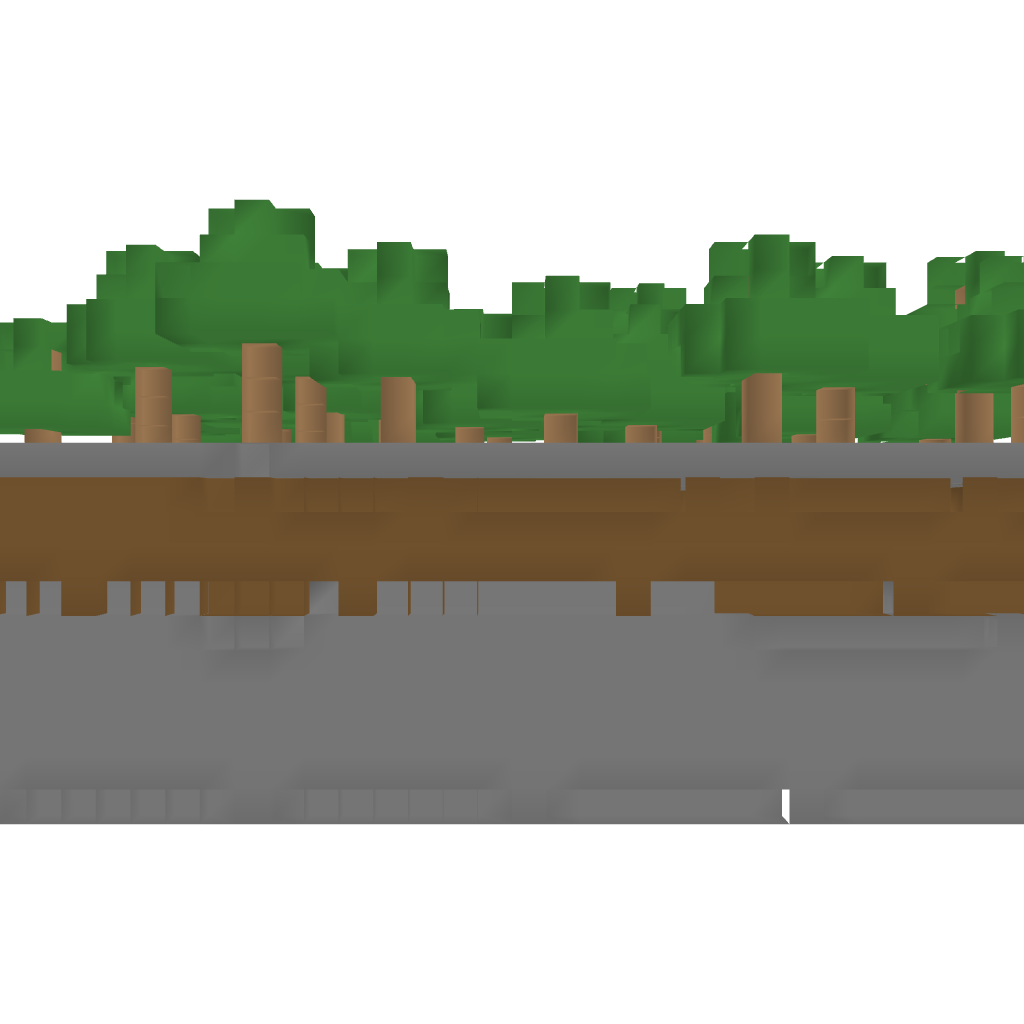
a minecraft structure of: Secret Base entrance bad low quality a lot of earth